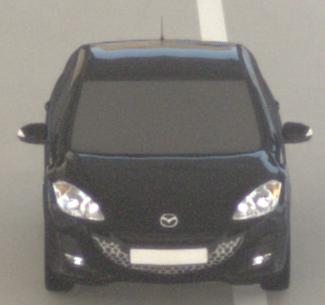
Make: Mazda
Model: 3 1.6
Detailed model: 3 (BL)
Model produced from: 2009/05
Model produced until: 2010/12
Doors: 5
Color: black
Road condition: dry road
Daytime: morning or afternoon
Contrast: low contrast